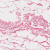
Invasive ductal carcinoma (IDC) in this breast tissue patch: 0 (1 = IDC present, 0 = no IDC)